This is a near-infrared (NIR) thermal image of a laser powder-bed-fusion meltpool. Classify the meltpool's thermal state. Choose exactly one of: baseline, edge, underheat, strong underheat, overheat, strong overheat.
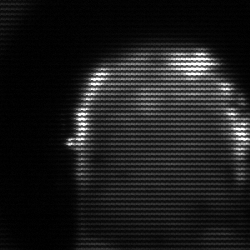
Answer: baseline